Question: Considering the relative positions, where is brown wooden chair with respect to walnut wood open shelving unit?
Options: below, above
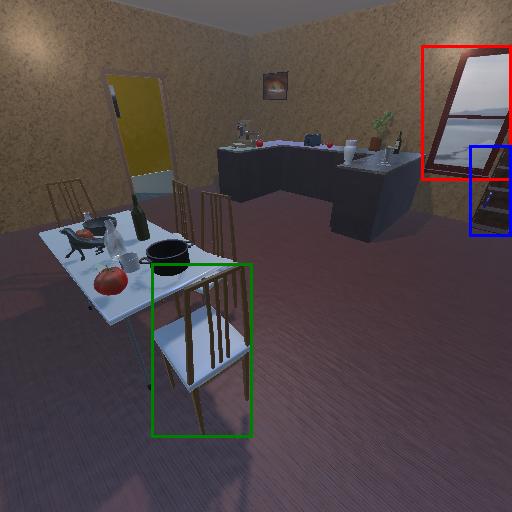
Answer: below